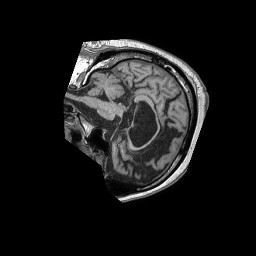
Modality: T1w
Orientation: sagittal
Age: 61
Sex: male
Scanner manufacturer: philips
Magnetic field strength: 1.5 T
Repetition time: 0.007706 s
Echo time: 0.003534 s